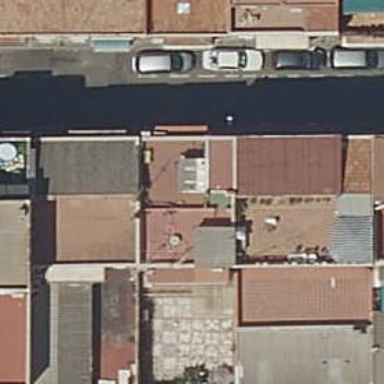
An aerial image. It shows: Image showing building with apartments.